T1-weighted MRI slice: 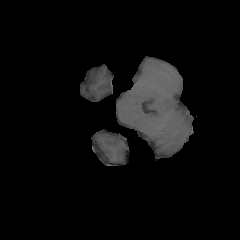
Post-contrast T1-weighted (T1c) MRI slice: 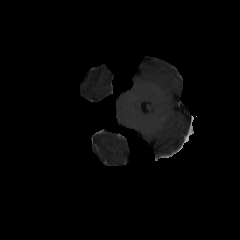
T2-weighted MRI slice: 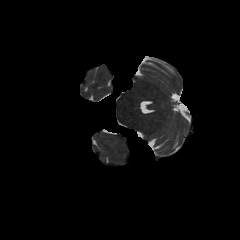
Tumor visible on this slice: no